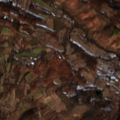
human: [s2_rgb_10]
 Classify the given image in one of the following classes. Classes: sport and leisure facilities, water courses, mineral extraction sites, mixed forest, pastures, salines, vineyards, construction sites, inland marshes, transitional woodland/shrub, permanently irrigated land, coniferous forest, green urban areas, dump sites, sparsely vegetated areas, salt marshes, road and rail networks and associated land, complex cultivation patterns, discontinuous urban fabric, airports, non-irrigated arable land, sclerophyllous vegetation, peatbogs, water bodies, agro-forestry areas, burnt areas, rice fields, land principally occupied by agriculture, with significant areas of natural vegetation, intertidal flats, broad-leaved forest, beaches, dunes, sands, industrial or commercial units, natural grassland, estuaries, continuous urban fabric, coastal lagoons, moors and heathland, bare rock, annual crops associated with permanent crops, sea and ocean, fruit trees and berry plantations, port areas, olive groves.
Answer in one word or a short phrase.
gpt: land principally occupied by agriculture, with significant areas of natural vegetation, broad-leaved forest, transitional woodland/shrub